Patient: sex F, age 31
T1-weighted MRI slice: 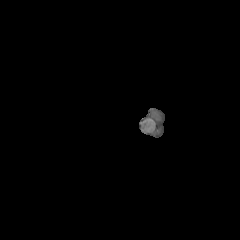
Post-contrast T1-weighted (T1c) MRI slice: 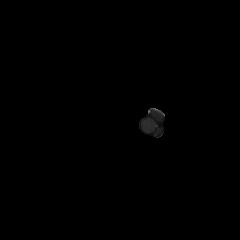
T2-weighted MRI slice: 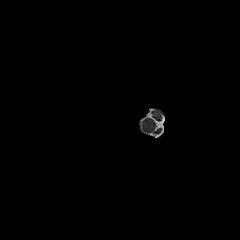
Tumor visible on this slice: no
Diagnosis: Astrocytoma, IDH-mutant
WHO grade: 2